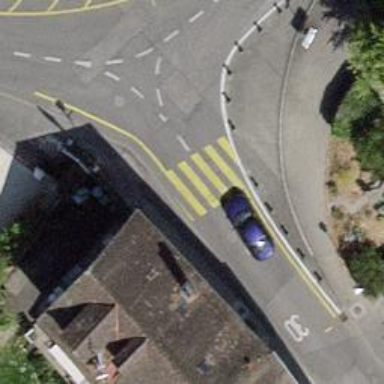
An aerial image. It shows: Uncontrolled zebra crossing on the road.